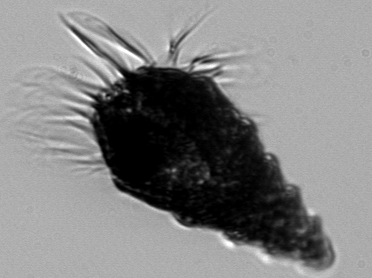
Label: Laboea_strobila